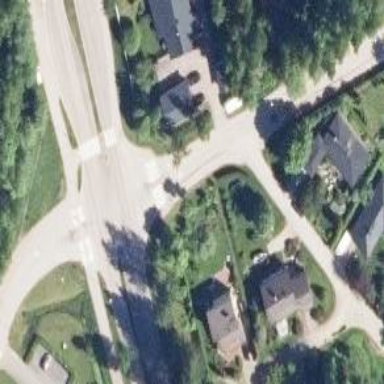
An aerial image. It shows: Asphalt footway lane.